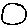
Label: circle